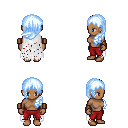
a pixel art fantasy rpg character, female body template, human, dark skin, white tattered cape, red pants, white cyan left-swept hairstyle, leather bracers, four views (front, back, left, right), 2x2 character sprite sheet, small pixel art, hard edges, no anti-aliasing